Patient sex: M
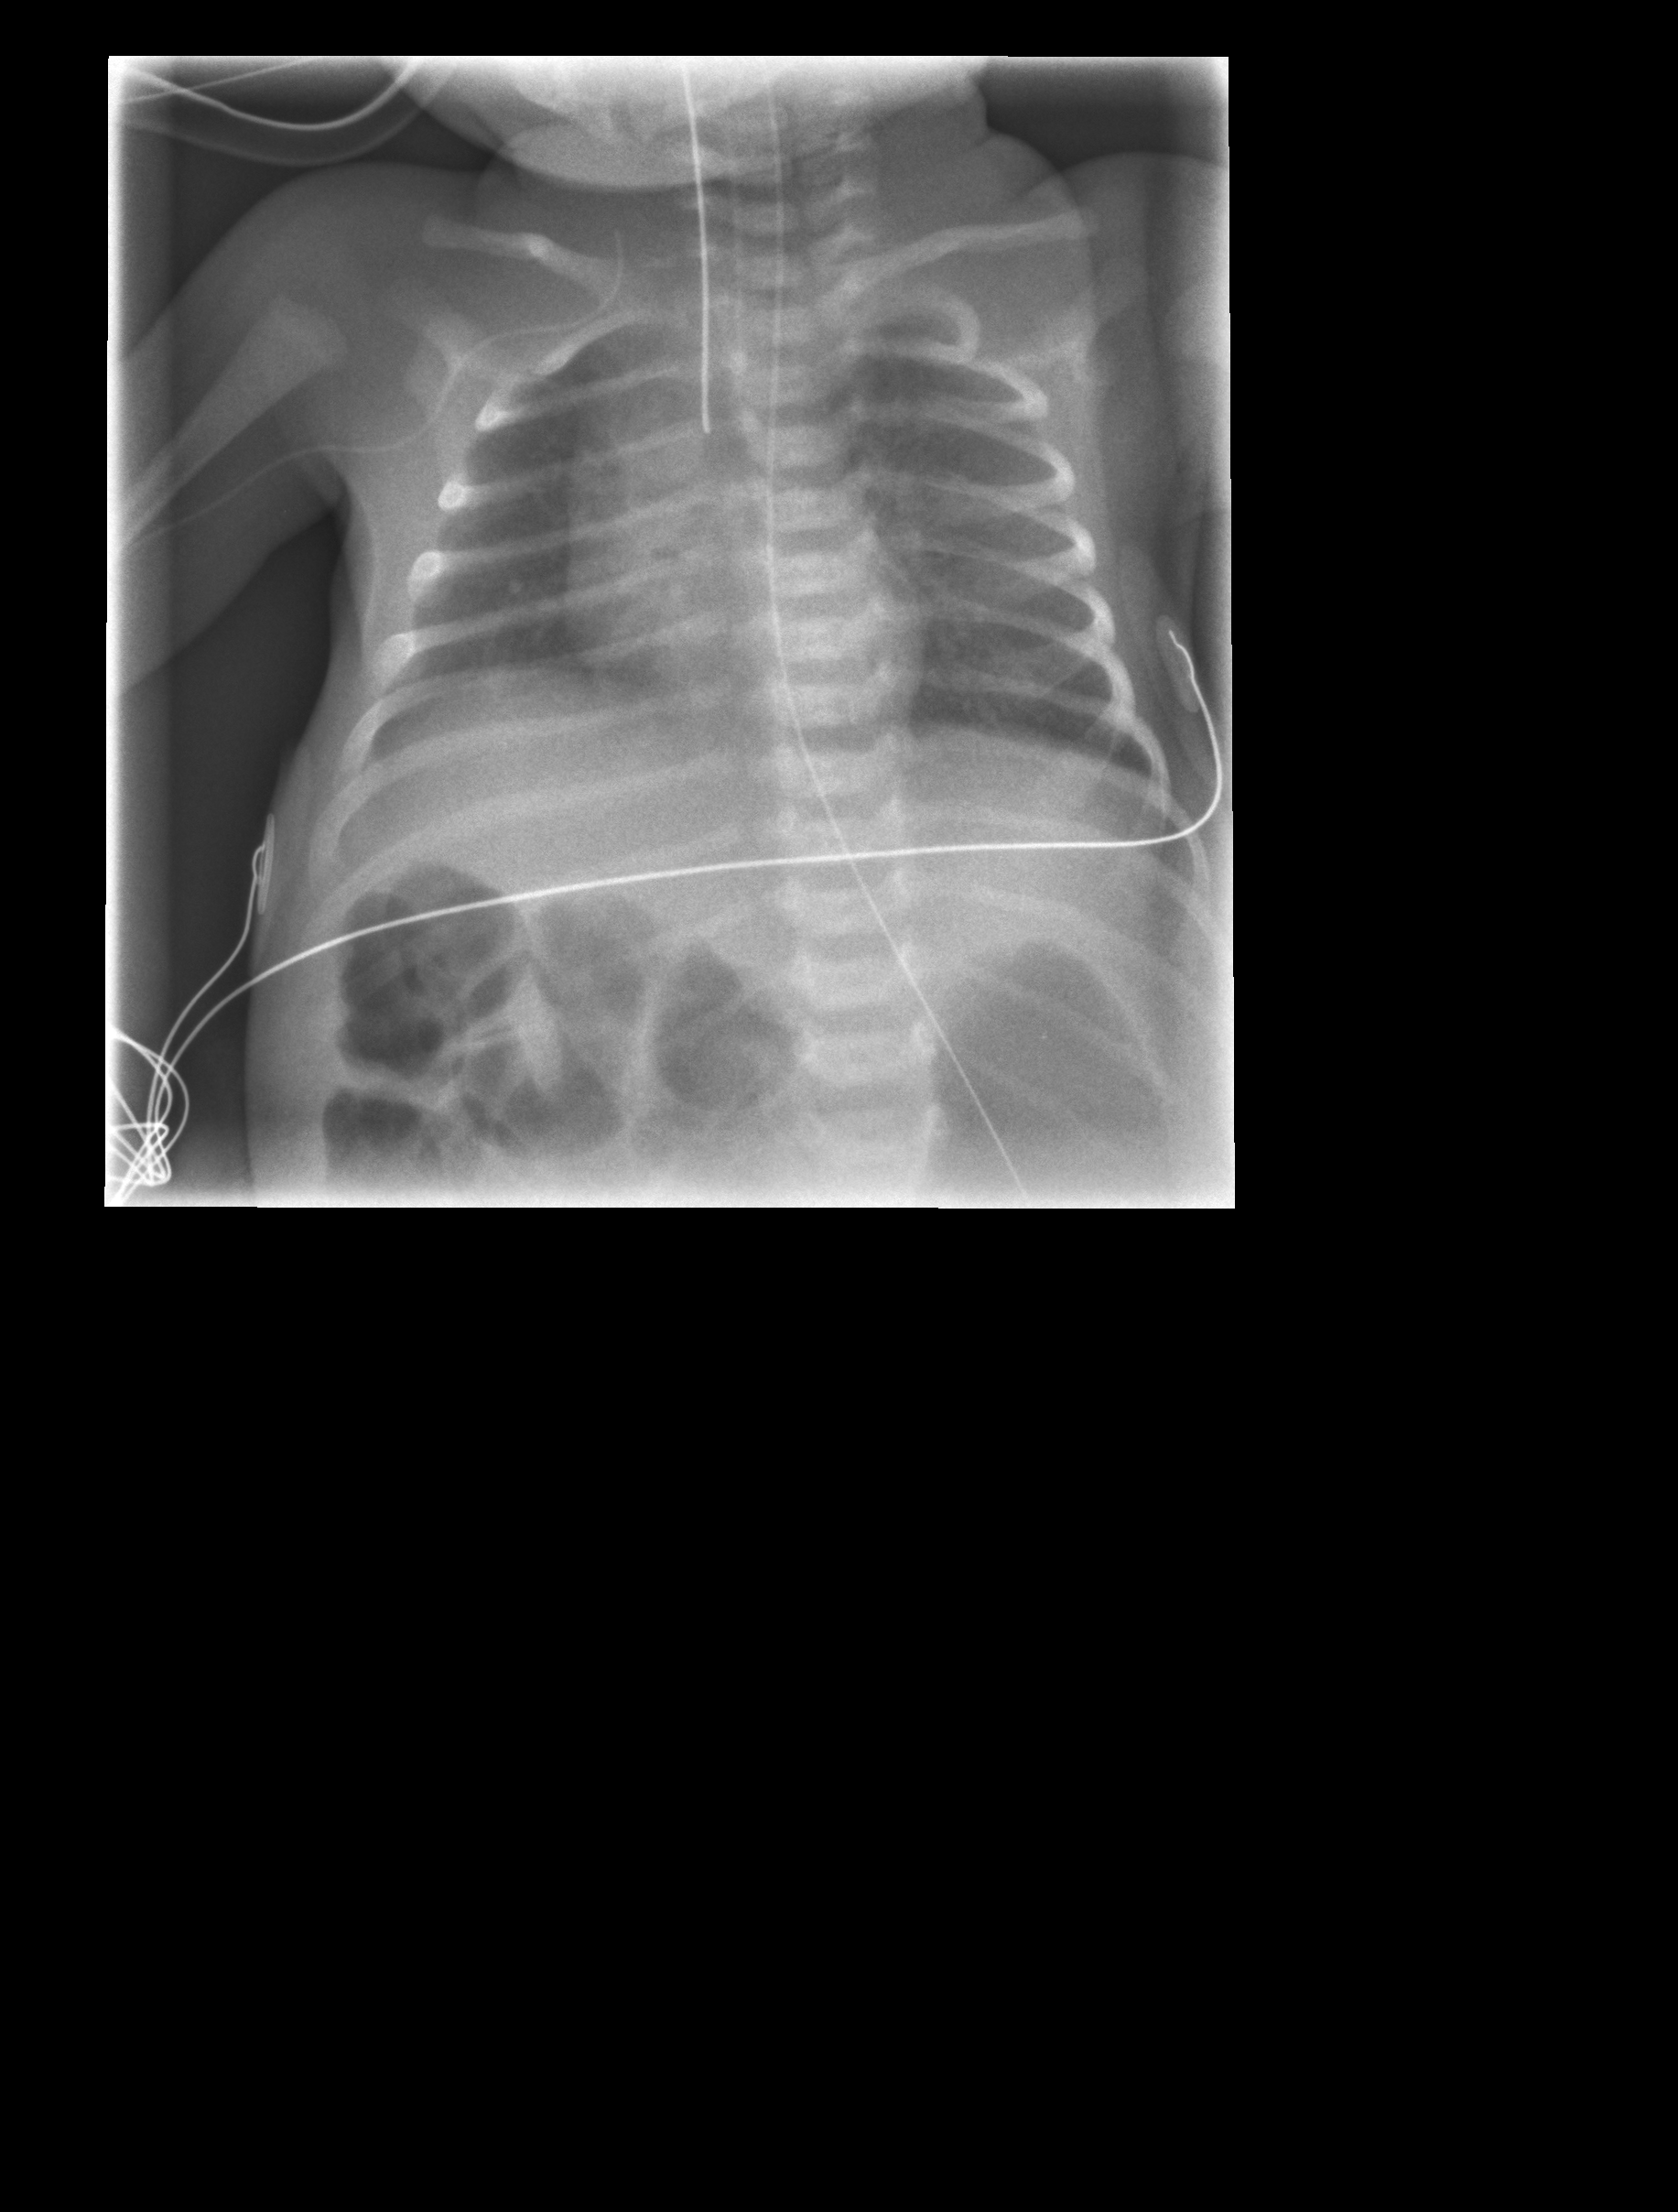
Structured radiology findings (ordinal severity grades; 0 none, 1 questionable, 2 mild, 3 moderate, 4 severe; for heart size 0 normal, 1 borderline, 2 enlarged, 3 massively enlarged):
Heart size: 0
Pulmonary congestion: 0
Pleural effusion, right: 0
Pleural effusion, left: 0
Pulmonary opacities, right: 0
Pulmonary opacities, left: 0
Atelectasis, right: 0
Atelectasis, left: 2